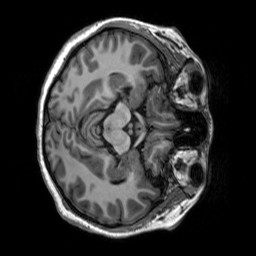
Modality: T1w
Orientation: axial
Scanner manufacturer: siemens
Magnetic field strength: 3 T
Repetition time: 2.3 s
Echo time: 0.00302 s